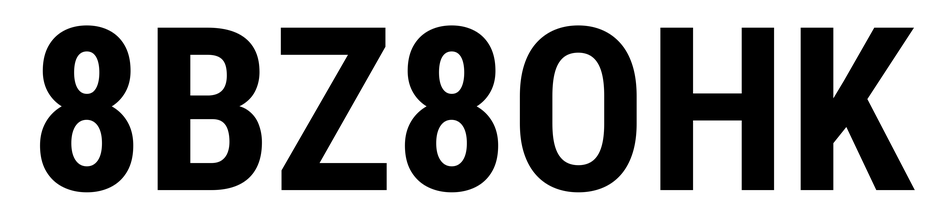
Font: Roboto_Condensed_Bold